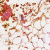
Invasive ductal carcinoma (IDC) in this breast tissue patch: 0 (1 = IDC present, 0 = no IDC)